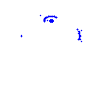
Particle: proton